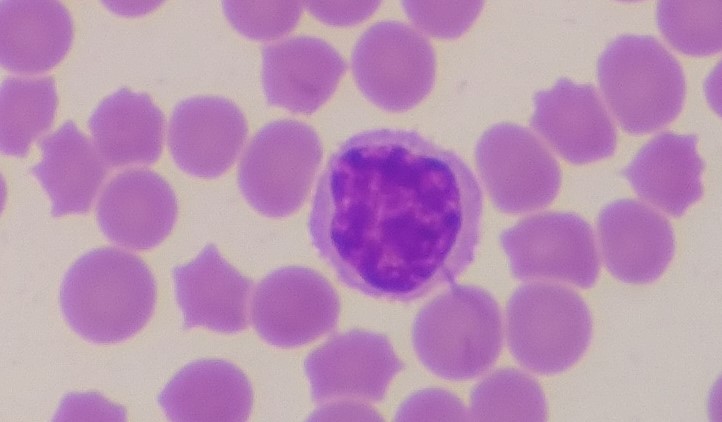
White blood cell type: Lymphocyte